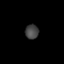
Tissue: lung
Cell type: Epithelial cells
Senescence score: 0.2336
Nuclear area (px): 191
Mean DAPI intensity: 67.597